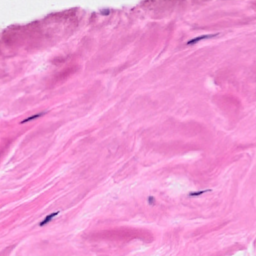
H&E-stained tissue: Breast